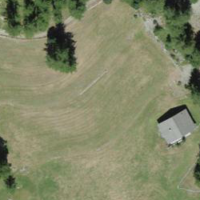
EUNIS habitat code: 24
Species observed at this site:
Phyteuma orbiculare